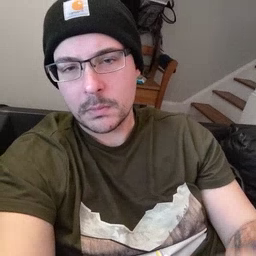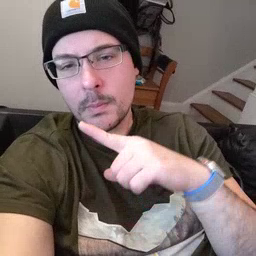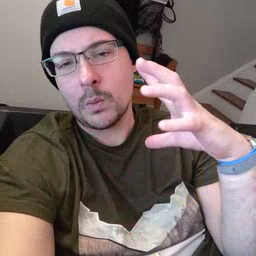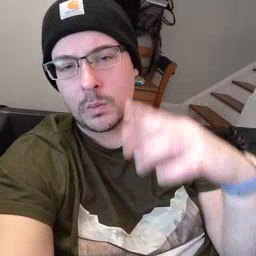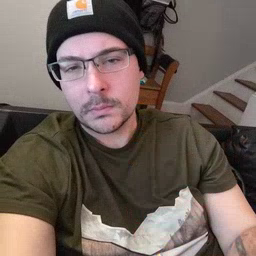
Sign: balloon